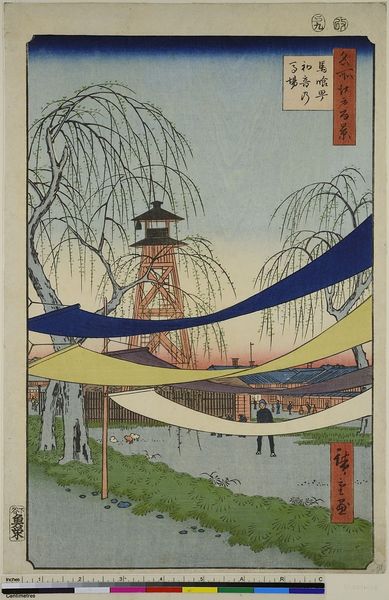
Titel: Die Hatsune Rennbahn in Bakuro-cho, Blatt 6 aus der Serie: 100 berühmte Ansichten von Edo
Künstler: Utagawa Hiroshige
Standort: Hamburg
Institution: Museum für Kunst und Gewerbe Hamburg
Schlagwörter: baum, blau, himmel, mann, weiß, bäume, gelb, grün, stadt, holz, gras, haus, rot, schloss, zaun, mensch, stoff, turm, holzschnitt, japan, papier, fahnen, dorf, grafik, kahl, herbst, sport, schriftzeichen, burg, draußen, druck, druckgraphik, druckgrafik, beschriftung, china, spiele, tempel, zeit, gewebe, pagode, farbholzschnitt, hasu, palais, wachturm, stationen, edo, pferderennbahn, reproduktionen, kanji, druckerzeugnisse